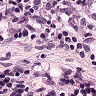
Metastatic tissue present: no